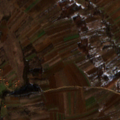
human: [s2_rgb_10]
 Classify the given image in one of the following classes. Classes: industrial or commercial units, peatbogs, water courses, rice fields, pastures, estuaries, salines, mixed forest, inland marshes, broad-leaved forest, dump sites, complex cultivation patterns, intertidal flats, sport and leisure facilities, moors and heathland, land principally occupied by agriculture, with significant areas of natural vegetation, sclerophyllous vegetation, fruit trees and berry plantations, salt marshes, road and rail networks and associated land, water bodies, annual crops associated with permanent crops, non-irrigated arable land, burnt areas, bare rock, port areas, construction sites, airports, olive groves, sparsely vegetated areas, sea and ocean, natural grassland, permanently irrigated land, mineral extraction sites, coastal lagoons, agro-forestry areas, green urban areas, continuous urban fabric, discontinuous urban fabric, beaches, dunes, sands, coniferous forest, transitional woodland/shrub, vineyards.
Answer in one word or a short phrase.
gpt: non-irrigated arable land, fruit trees and berry plantations, complex cultivation patterns, broad-leaved forest